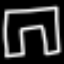
Label: pants